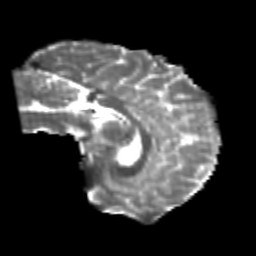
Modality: T2w
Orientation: sagittal
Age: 23
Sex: male
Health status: healthy
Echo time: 0.074 s